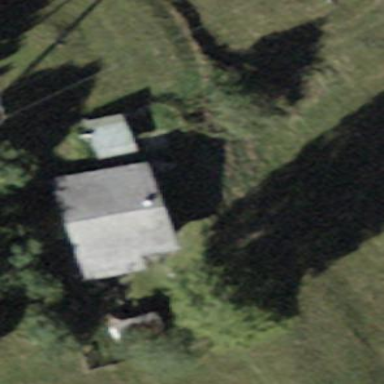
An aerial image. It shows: Bungalow.